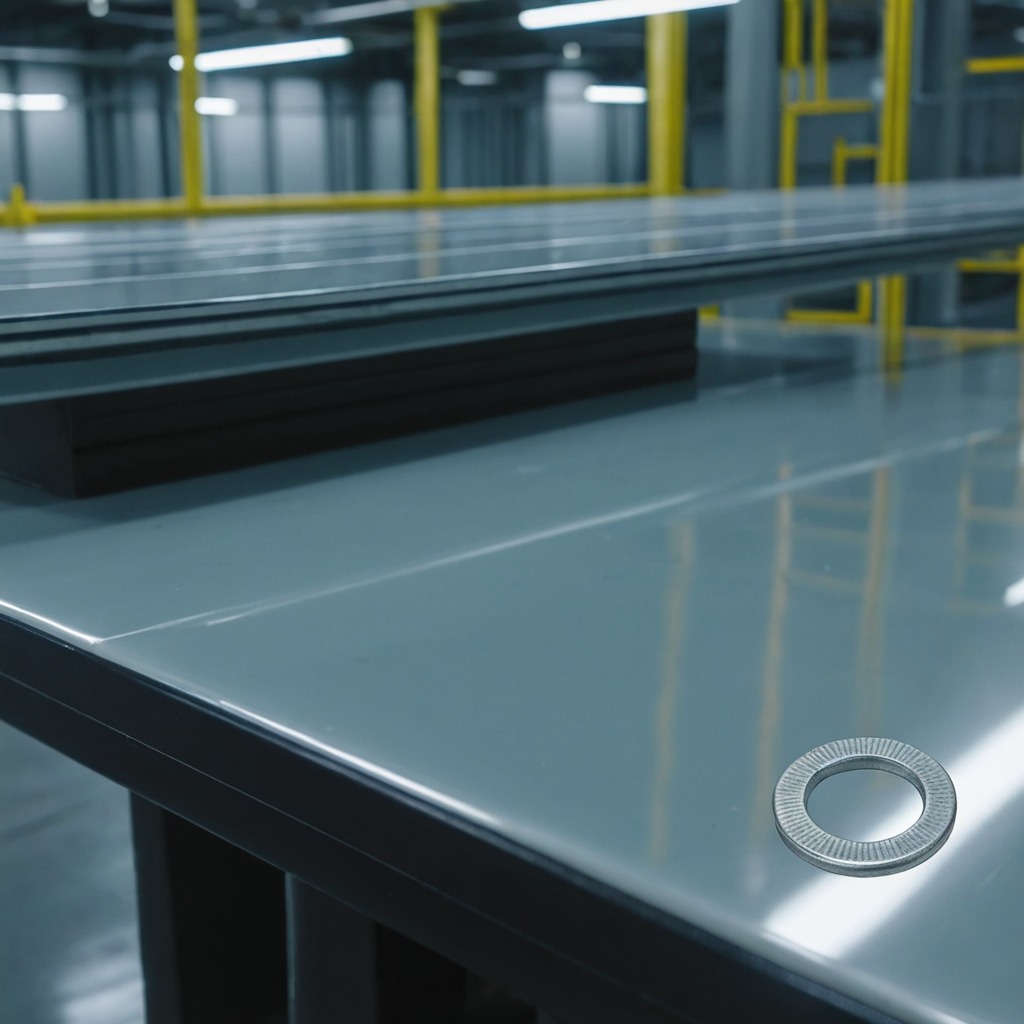
A flat metal washer lies on a high-gloss table in a ship maintenance bay industrial lighting.